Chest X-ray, PA view. Patient: 49 years old, sex F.
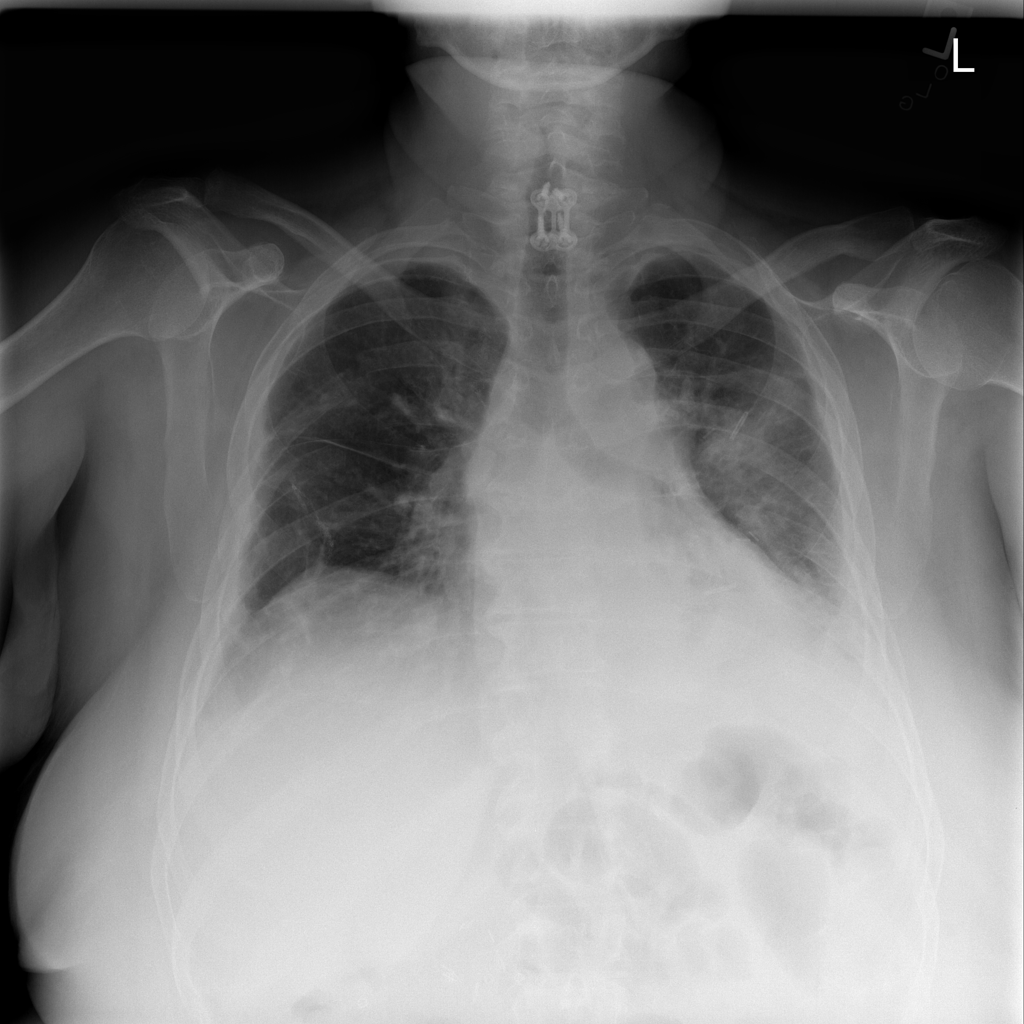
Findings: Infiltration, Pneumonia